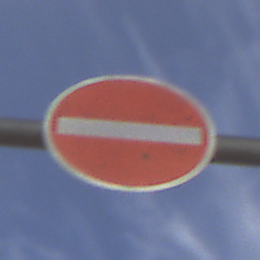
Verkehrszeichen: VerbotDerEinfahrt
Umgebung: Outdoor, Suburban
Tageszeit: MorningAfternoon
Wetter: PartlyCloudy
Licht: Natural
Jahreszeit: NotSpecified
Kontrast: HighContrast